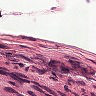
Metastatic tissue present: yes